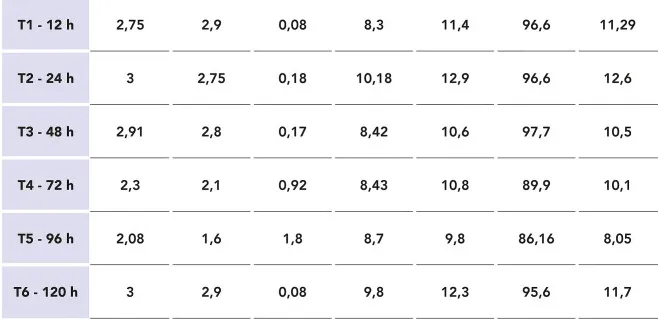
Values of the most important microcirculation parameters related to microvascular flow and capillary density at different time points during extracorporeal blood purification treatment: microvascular flow index (MFI), mean flow index small vessels (MFI small), heterogeneity index (HI), De Backer score, total small vessel density (TVD), proportion of perfused vessels (PPV), and perfused microvascular density (PVD).
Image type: chart (chart)